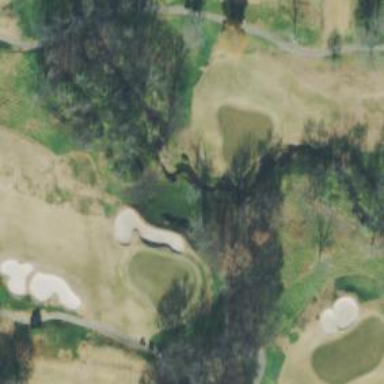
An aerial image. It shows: View of golf hole.